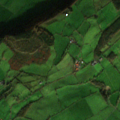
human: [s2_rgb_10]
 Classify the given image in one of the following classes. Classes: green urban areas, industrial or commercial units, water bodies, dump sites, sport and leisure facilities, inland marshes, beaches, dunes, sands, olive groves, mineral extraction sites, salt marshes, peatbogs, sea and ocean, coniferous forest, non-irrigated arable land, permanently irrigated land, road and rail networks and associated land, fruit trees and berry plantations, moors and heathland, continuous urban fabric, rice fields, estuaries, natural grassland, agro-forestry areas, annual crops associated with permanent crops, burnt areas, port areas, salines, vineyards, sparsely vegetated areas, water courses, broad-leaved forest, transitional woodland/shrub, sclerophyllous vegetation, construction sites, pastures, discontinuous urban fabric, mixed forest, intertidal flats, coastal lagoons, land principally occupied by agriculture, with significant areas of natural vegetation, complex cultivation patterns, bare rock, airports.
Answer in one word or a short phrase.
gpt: pastures, land principally occupied by agriculture, with significant areas of natural vegetation, mixed forest